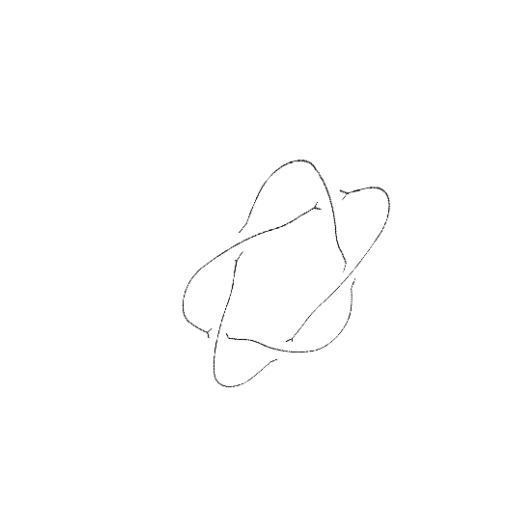
Crossing number: 5